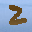
Label: 2